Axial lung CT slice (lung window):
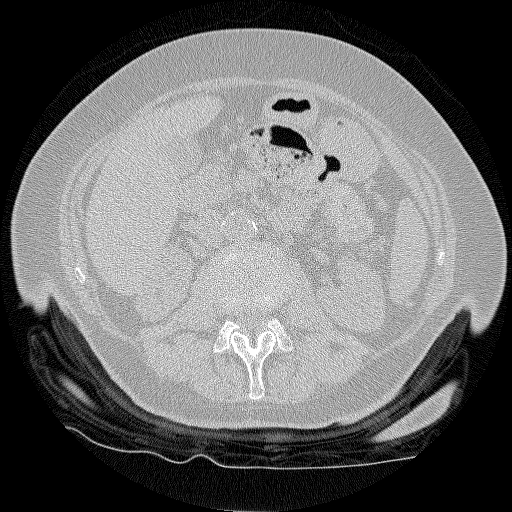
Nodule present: no